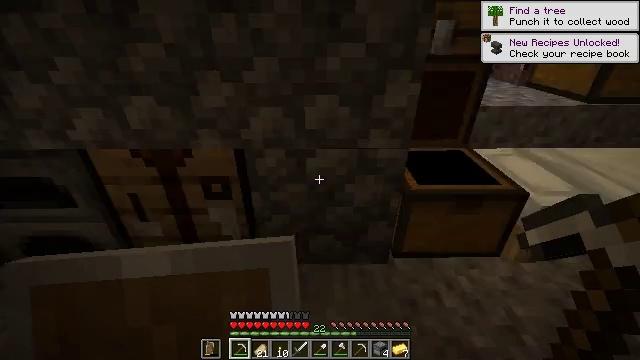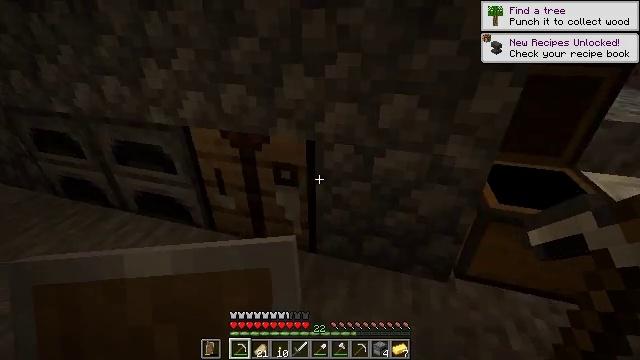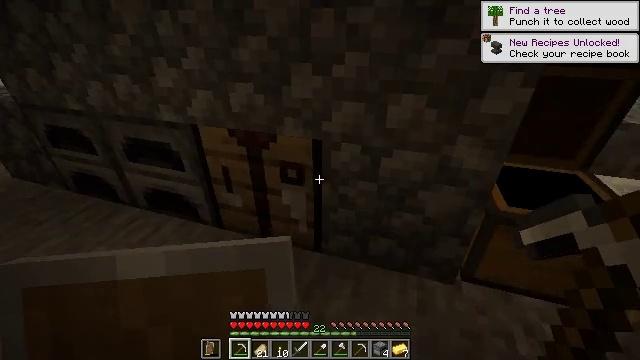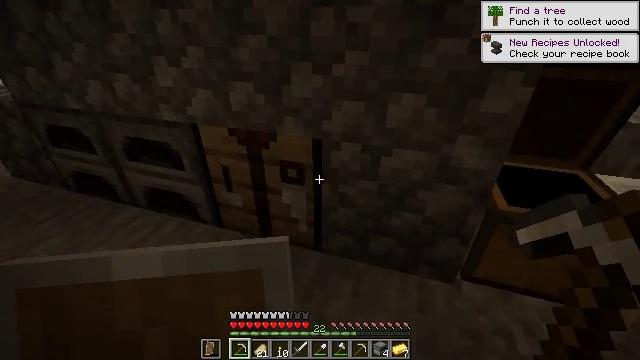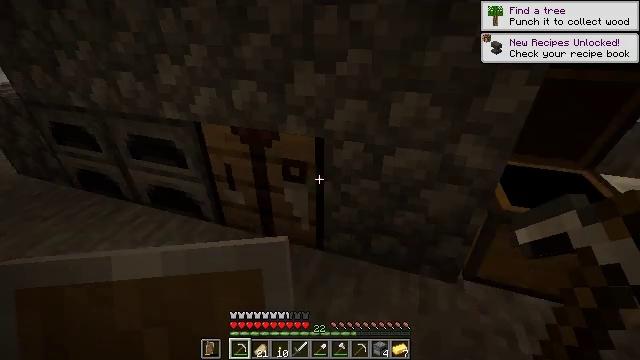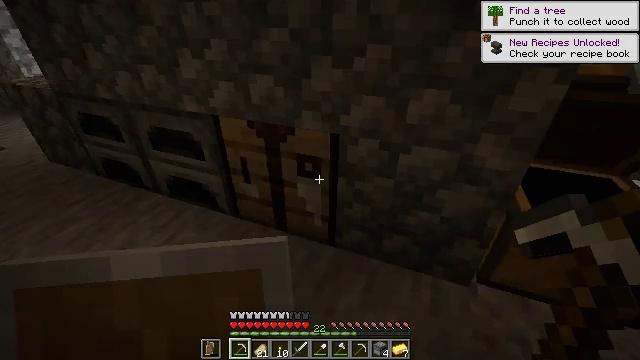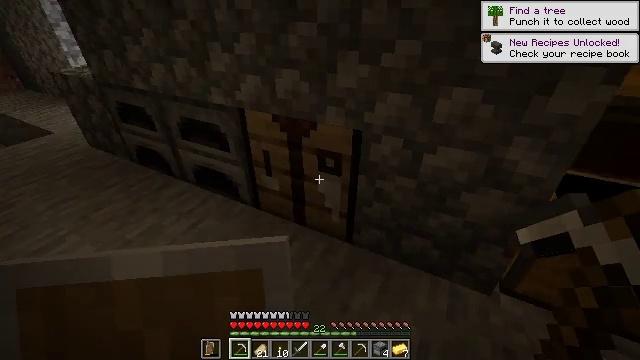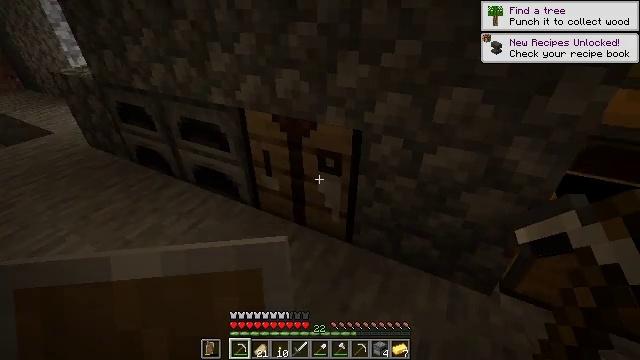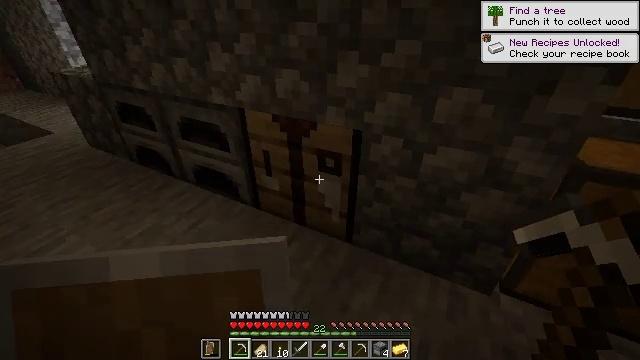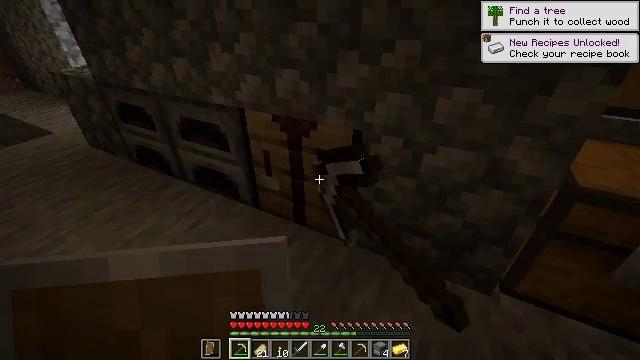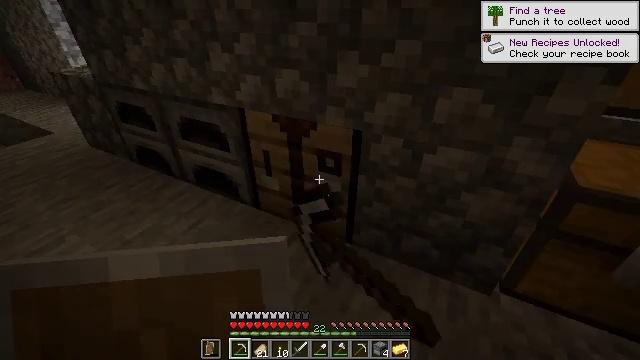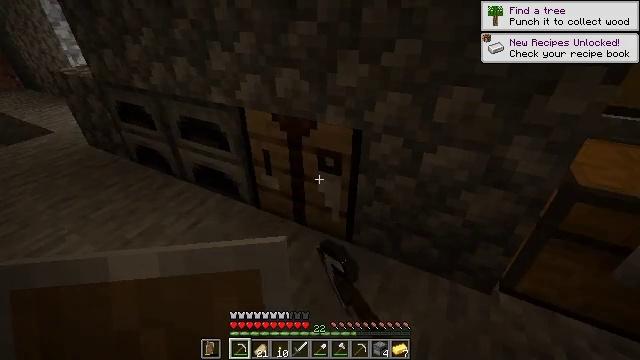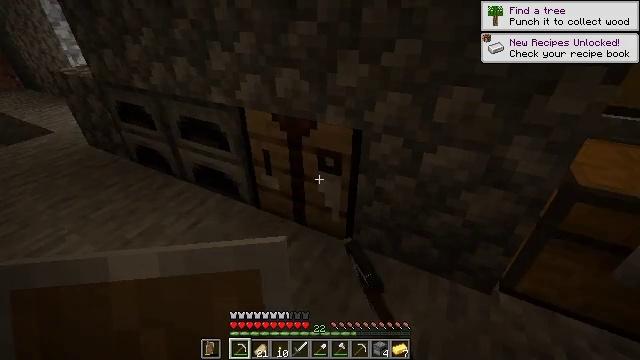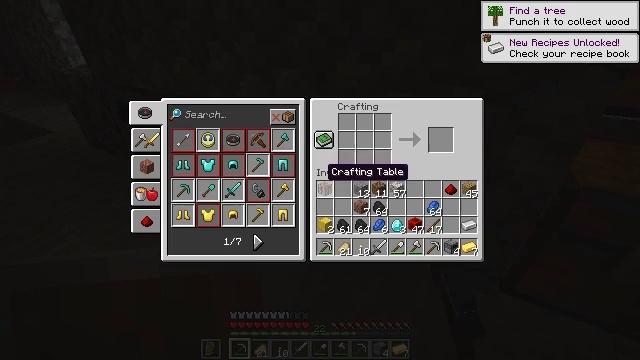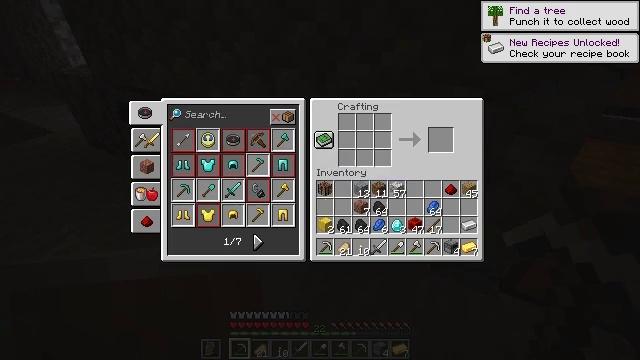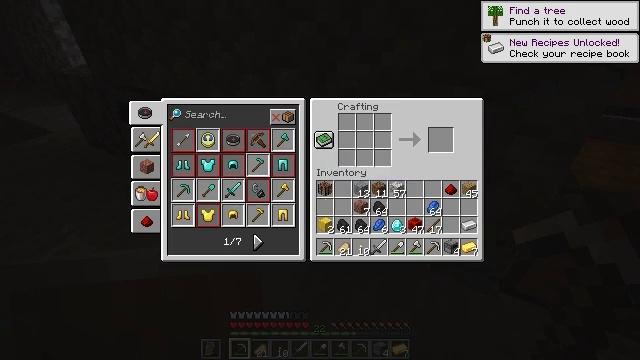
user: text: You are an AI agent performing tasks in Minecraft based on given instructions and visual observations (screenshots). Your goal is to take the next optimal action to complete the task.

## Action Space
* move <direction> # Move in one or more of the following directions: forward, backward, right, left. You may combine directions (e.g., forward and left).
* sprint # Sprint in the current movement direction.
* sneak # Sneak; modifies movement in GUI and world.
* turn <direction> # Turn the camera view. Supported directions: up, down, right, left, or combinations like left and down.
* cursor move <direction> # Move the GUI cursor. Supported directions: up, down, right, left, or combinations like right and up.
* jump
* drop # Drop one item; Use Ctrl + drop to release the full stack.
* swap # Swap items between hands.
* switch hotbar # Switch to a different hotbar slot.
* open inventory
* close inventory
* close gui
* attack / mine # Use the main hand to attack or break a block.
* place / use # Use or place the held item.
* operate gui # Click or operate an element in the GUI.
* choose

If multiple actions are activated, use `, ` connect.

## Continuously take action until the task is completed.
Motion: motion action
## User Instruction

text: Gather lapis lazuli to craft a lapis block.
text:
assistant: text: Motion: turn left
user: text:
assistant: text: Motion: turn left
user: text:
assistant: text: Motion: no_op
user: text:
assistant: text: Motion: no_op
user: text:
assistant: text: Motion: turn left
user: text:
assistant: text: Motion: turn left
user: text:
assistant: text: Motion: no_op
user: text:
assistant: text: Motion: use / place
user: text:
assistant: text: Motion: use / place
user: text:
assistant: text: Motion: use / place
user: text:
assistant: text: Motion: use / place
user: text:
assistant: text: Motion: no_op
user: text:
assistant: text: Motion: open gui
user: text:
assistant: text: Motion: no_op
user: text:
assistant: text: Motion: cursor move left
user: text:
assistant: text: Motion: cursor move left
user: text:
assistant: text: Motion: cursor move left
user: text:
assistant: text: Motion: cursor move left
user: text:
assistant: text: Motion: cursor move left
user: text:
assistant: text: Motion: cursor move left
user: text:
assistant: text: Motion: cursor move left
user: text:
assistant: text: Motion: cursor move left and down
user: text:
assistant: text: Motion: cursor move left and down
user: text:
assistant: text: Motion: cursor move left
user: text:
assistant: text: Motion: cursor move left
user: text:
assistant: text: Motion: cursor move left
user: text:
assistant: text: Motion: cursor move left and down
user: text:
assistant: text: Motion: no_op
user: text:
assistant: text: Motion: no_op
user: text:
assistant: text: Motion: cursor move up